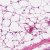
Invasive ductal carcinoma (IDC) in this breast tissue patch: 0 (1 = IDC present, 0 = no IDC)